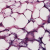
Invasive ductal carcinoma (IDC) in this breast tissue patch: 0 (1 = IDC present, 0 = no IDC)